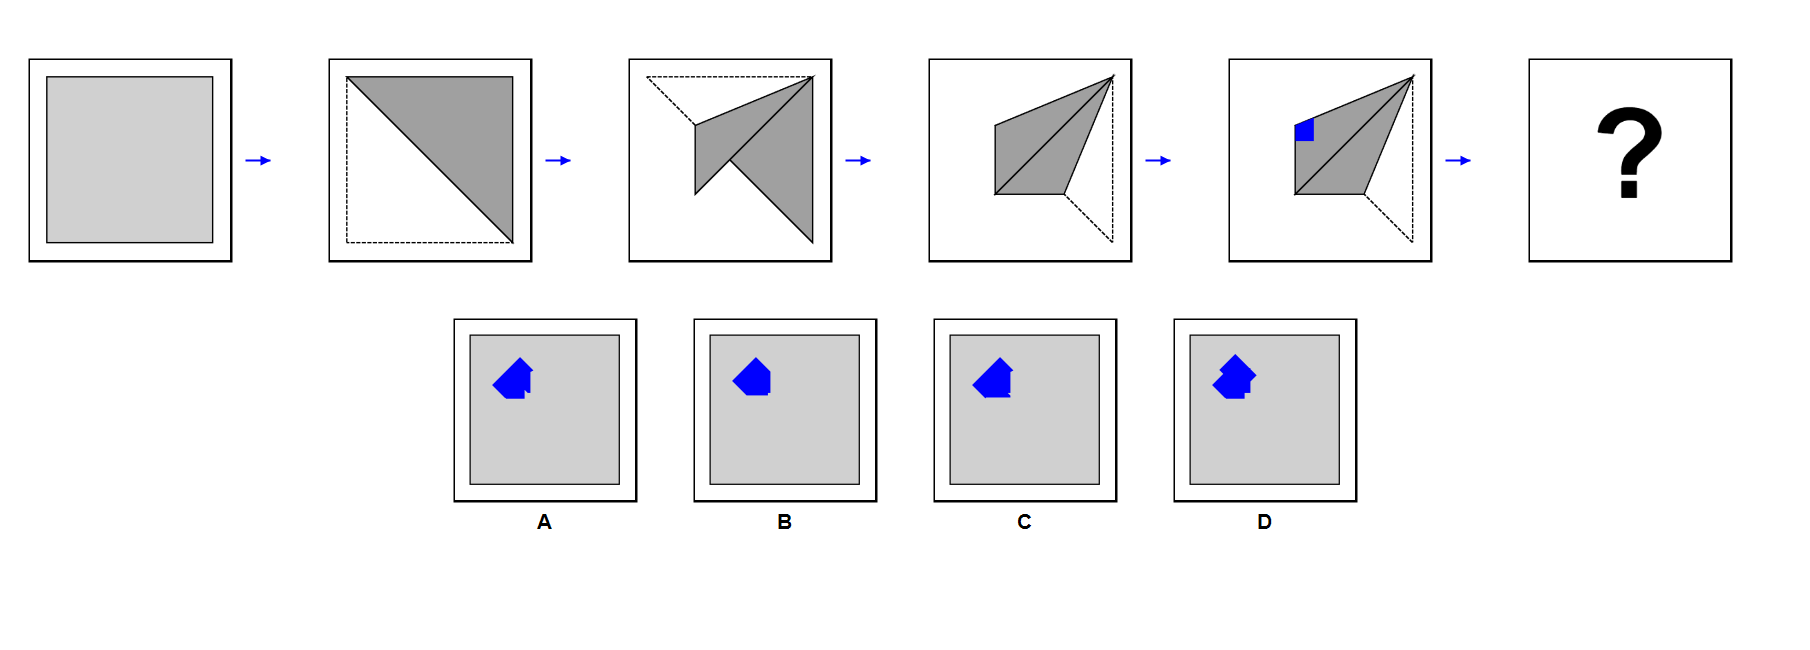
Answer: B